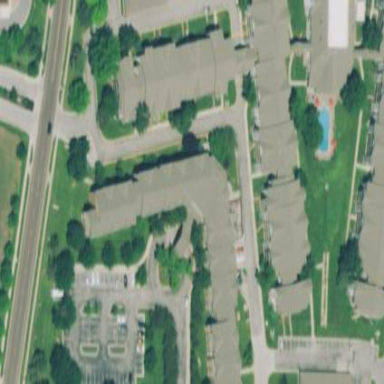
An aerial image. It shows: Nursing home building.